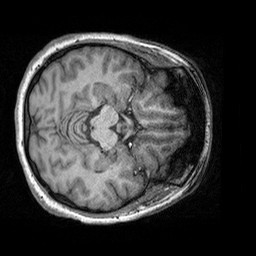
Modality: T1w
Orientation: axial
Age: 22
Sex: female
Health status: healthy
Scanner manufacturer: siemens
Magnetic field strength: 3 T
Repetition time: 2.3 s
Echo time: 0.00303 s